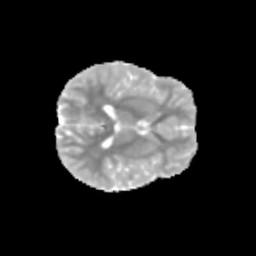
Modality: MD
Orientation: axial
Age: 13
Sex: male
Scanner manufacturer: siemens
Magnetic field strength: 3 T
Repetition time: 3.8 s
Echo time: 0.07 s